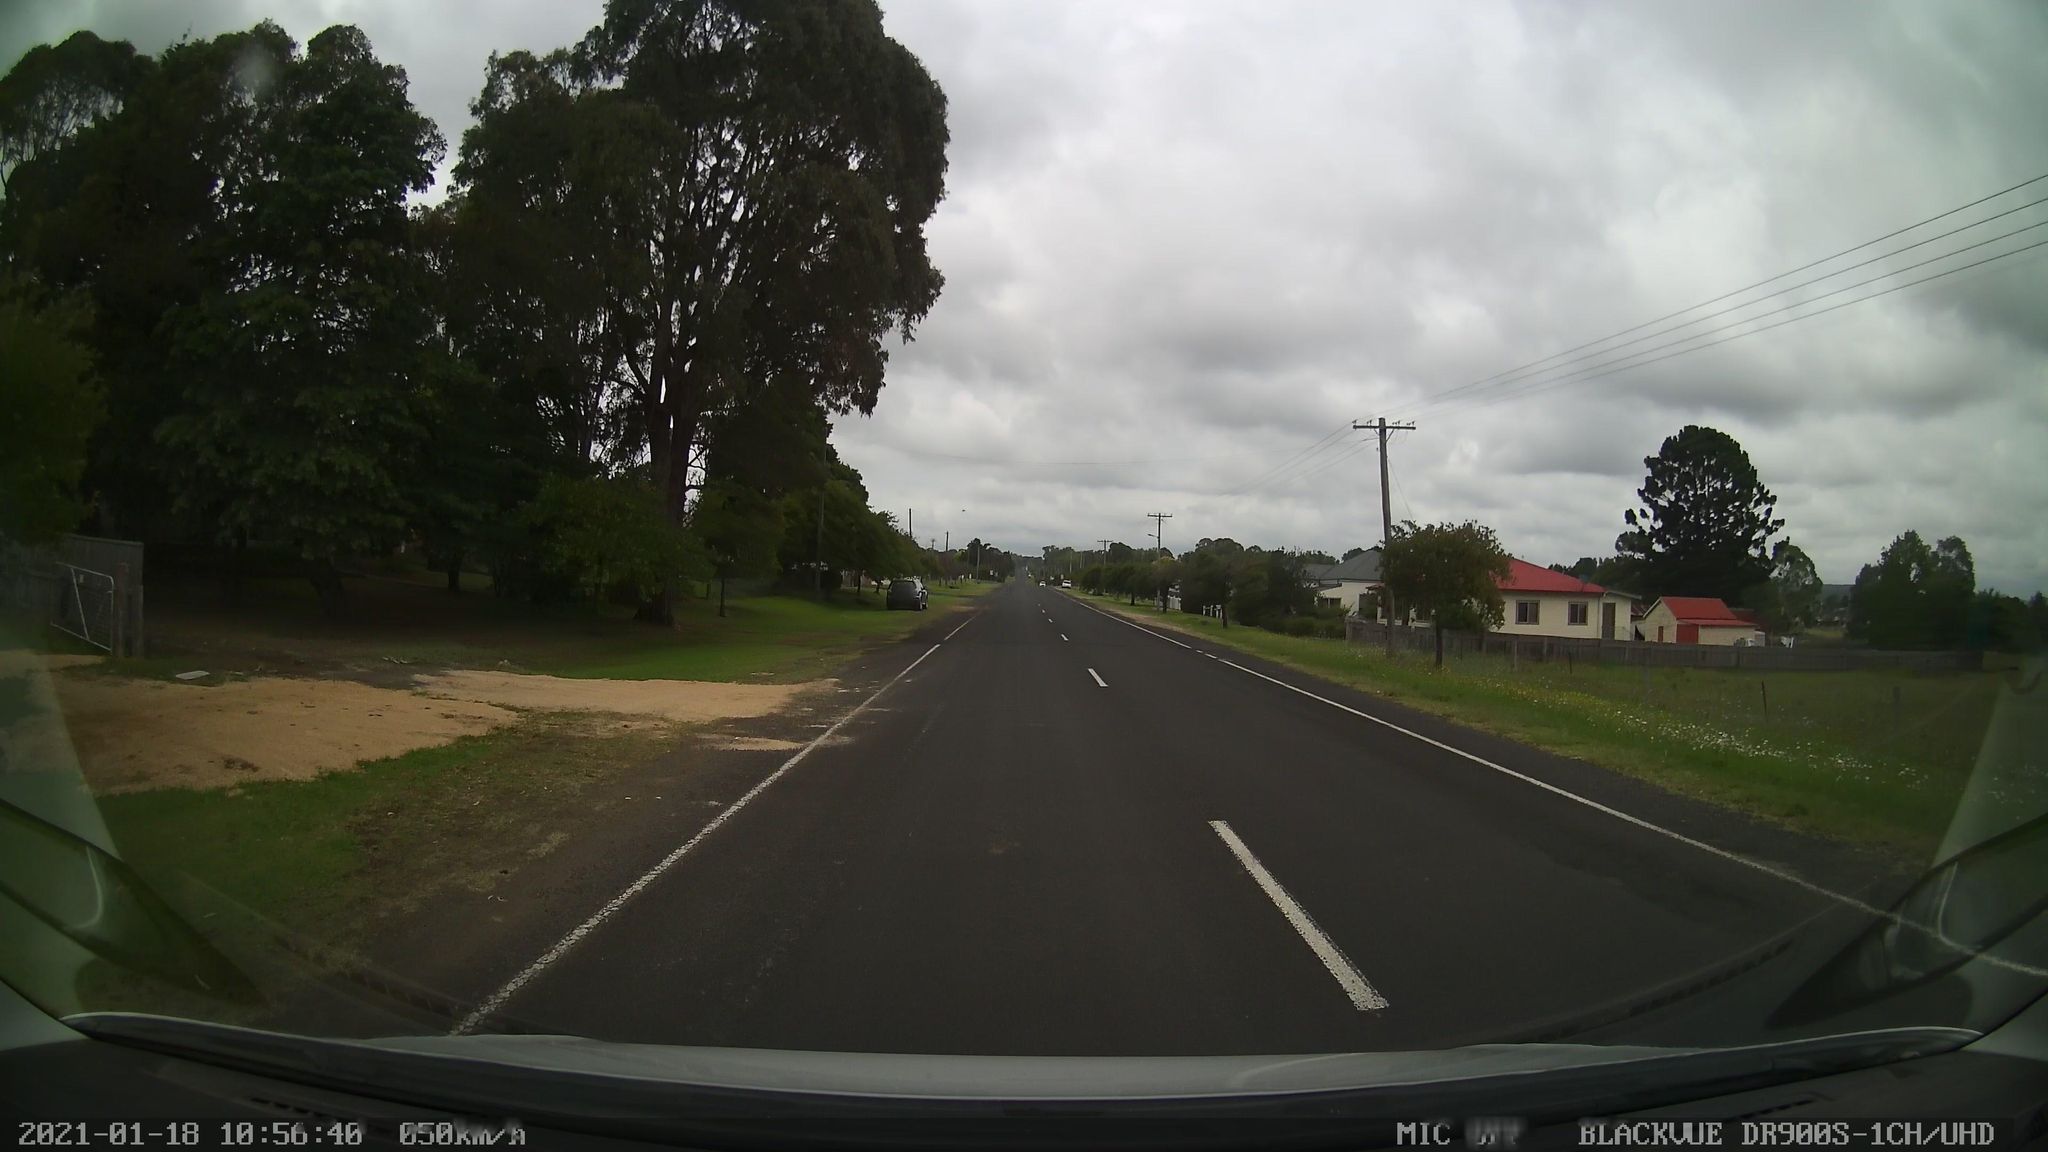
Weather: cloudy
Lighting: day
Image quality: good
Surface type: driving surface
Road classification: residential
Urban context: low density rural
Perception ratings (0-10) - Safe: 3.88, Lively: 2.78, Beautiful: 5.95, Boring: 3.73, Depressing: 3.51, Wealthy: 0.92